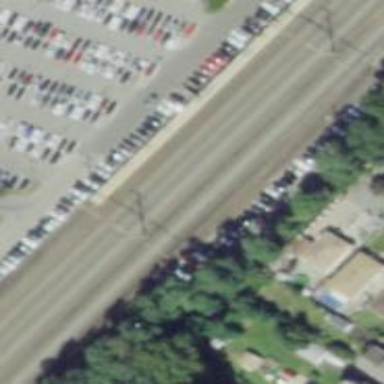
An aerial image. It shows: Railway with electrified contact lines.